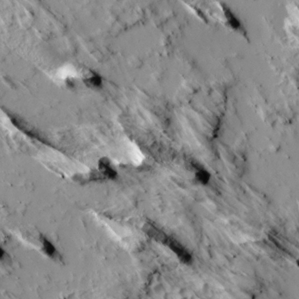
Label: non_frost